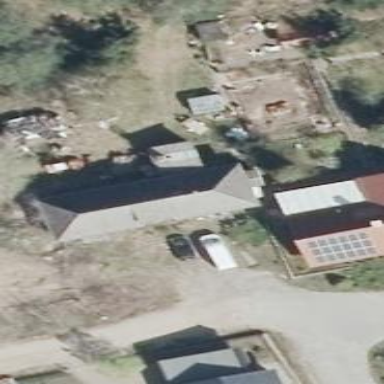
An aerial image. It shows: Detached building.